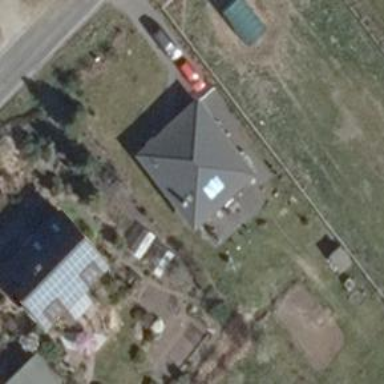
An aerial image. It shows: Detached building with pyramidal roof made of black roof tiles.